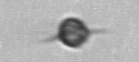
Label: Acanthoica_quattrospina